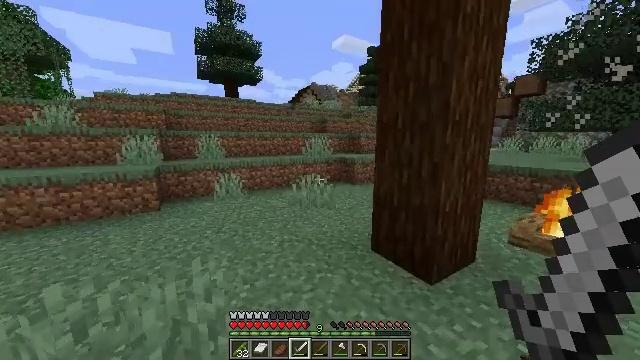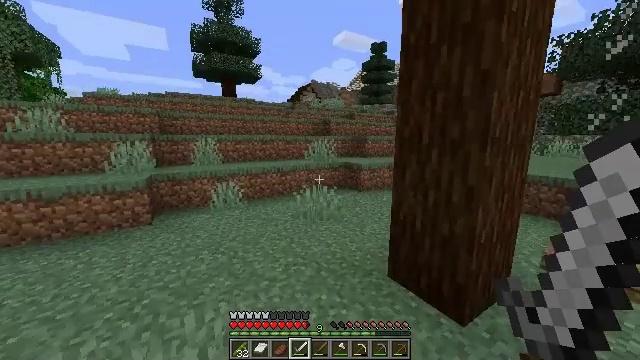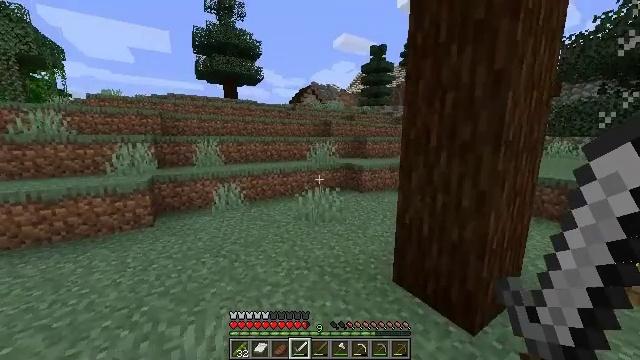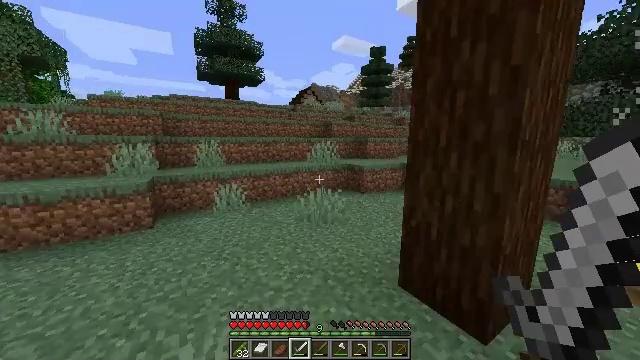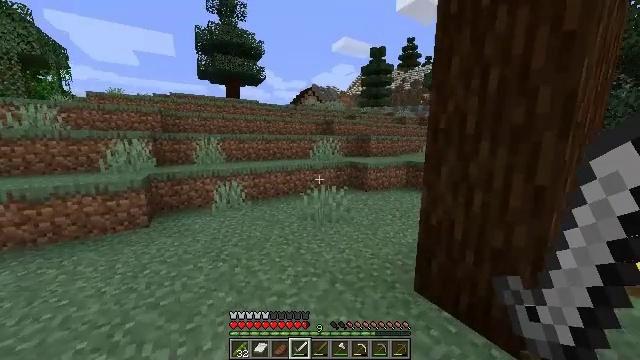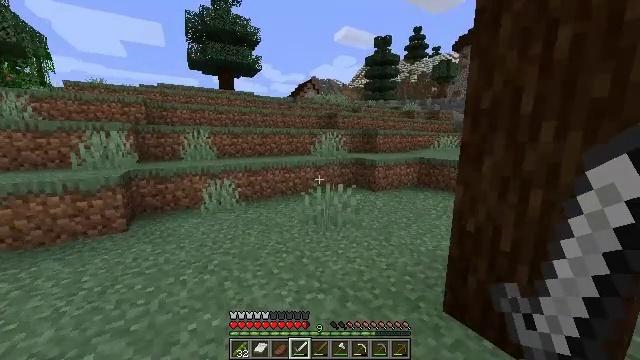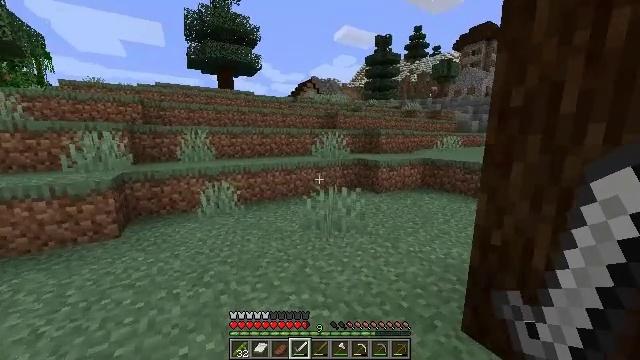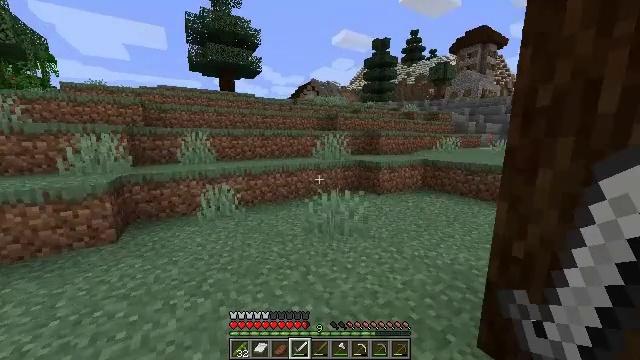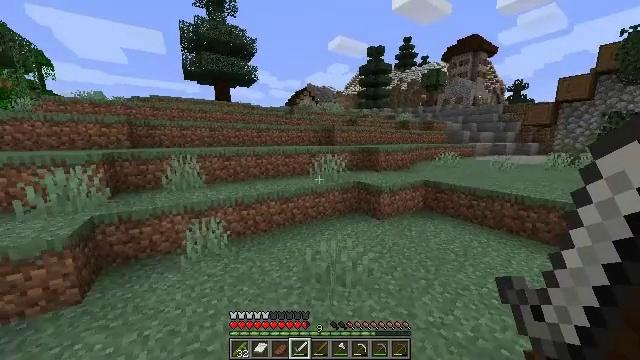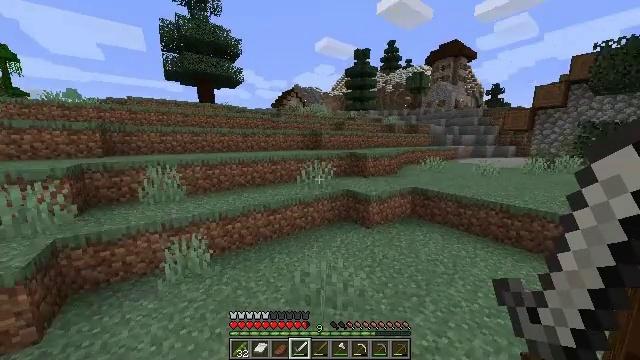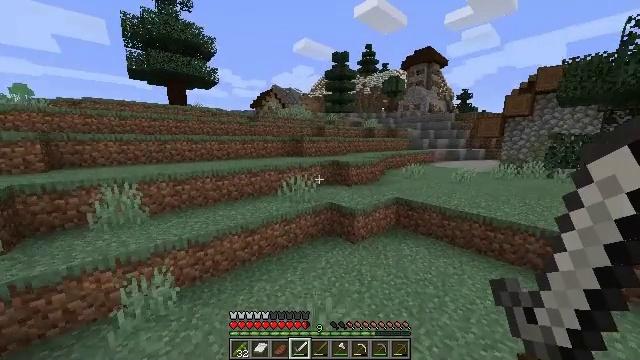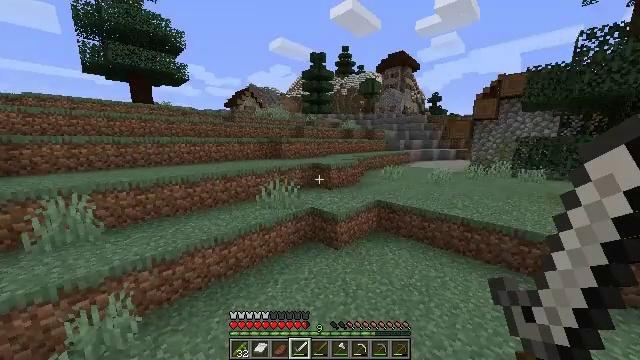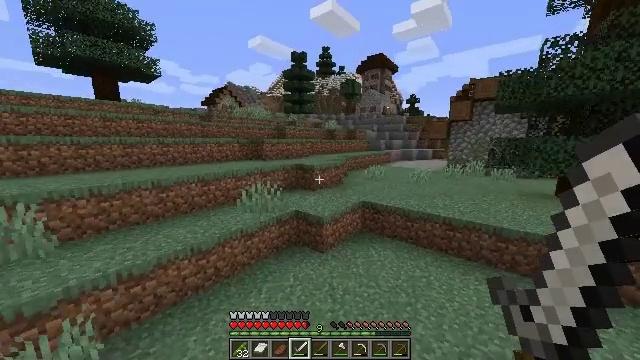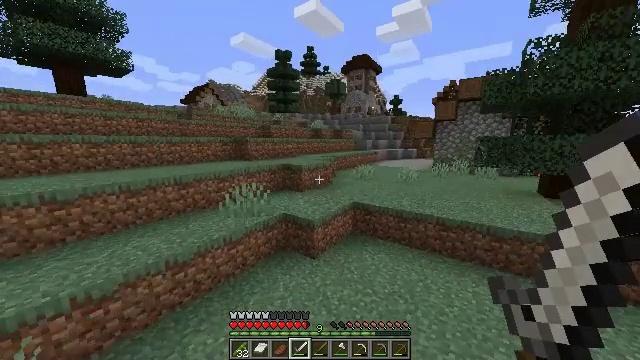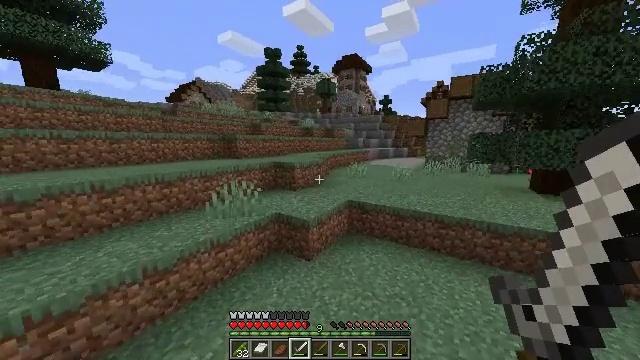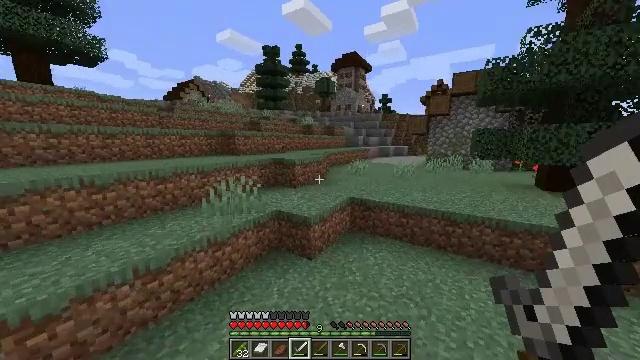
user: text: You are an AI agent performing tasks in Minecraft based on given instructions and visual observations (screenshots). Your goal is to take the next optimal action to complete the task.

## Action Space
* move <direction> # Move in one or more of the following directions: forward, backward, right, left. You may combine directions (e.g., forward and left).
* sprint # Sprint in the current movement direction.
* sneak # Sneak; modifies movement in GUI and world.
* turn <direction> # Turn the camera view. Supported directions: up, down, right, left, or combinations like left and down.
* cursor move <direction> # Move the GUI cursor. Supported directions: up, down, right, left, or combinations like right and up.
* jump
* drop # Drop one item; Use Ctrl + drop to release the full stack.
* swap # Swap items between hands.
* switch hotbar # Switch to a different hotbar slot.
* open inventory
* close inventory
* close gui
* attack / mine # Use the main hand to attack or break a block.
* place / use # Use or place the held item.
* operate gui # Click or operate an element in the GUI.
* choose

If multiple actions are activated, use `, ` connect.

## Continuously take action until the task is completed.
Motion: motion action
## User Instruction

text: Harvest sweet berries by mining the bush.
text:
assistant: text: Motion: move forward, jump
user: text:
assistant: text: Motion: move forward, jump
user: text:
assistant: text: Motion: move forward, sprint, jump
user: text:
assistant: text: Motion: move forward, sprint, jump
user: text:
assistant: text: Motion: move forward, sprint, jump
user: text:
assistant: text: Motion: move forward, sprint, jump
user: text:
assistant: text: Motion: move forward, sprint, jump
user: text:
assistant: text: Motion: move forward, turn right, jump
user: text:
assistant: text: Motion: move forward, turn right, jump
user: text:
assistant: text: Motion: move forward, turn right, jump
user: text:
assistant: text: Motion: move forward, turn right, jump
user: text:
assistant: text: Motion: move forward, turn right, jump
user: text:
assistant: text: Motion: move forward, sprint, turn right, jump
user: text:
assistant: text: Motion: move forward, sprint, turn right, jump
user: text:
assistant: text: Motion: move forward, sprint, jump
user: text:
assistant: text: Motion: move forward, sprint, jump
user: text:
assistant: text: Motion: move forward, sprint, jump
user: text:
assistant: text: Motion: move forward, jump
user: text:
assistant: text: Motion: move forward, jump
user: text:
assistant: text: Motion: move forward, jump
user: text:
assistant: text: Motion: move forward, sprint, jump
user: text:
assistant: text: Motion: move forward, sprint, jump
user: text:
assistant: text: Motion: move forward, sprint, jump
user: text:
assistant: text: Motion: move forward, sprint, jump
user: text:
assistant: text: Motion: move forward, sprint, jump
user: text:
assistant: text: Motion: move forward, sprint, jump
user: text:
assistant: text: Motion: move forward, jump
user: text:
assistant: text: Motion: move forward, jump
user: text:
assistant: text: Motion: move forward, jump
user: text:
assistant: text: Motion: move forward, sprint, jump